Question: I have a html page which contain an active X control. The html code is:
'''
<div class="esv">
<h2>John 3:16 <object class="audio" data=
"http://www.esvapi.org/assets/play.swf?myUrl=hw%2F43003016" height="12"
type="application/x-shockwave-flash" width="40">
<param name="movie" value=
"http://www.esvapi.org/assets/play.swf?myUrl=hw%2F43003016">
<param name="wmode" value="transparent">
</object></h2>
<div class="esv-text">
<h3 id="p43003016.01-1">For God So Loved the World</h3>
<p id="p43003016.07-1"><span class="verse-num woc" id=
"v43003016-1">16&nbsp;</span><span class="woc">"For God so loved the
world,<span class="footnote">&nbsp; <a href="#f1" id="b1" title=
"Or 'For this is how God loved the world'">[1]</a></span> that he gave
his only Son, that whoever believes in him should not perish but have
eternal life.</span> (<a class="copyright" href=
"http://www.esv.org">ESV</a>)</p>
</div>
<div class="footnotes">
<h3>Footnotes</h3>
<p><span class="footnote"><a href="#b1" id="f1">[1]</a></span>
<span class="footnote-ref">3:16</span> Or <em>For this is how God loved
the world</em></p>
</div>
</div>
'''
I want to display it in a dialog which is likely as the image:

So I select jquery-ui to implement it. The code:
'''
$('#btn1').click(myFunction);
$('#res1').dialog({
autoOpen: true,
resizable: false,
position: 'center',
stack: true,
height: 'auto',
width: 'auto',
modal: true
});
function myFunction() {
var s = "<div class="esv"><h2>John 3:16 <object type="application/x-shockwave-flash" data="http://www.esvapi.org/assets/play.swf?myUrl=hw%2F43003016" width="40" height="12" class="audio"><param name="movie" value="http://www.esvapi.org/assets/play.swf?myUrl=hw%2F43003016" /><param name="wmode" value="transparent" /></object></h2>
<div class="esv-text"><h3 id="p43003016.01-1">For God So Loved the World</h3>
<p id="p43003016.07-1"><span class="verse-num woc" id="v43003016-1">16&nbsp;</span><span class="woc">&#8220;For God so loved the world,<span class="footnote">&nbsp;<a href="#f1" id="b1" title="Or 'For this is how God loved the world'">[1]</a></span> that he gave his only Son, that whoever believes in him should not perish but have eternal life.</span> (<a href="http://www.esv.org" class="copyright">ESV</a>)</p>
</div>
<div class="footnotes">
<h3>Footnotes</h3>
<p><span class="footnote"><a href="#b1" id="f1">[1]</a></span> <span class="footnote-ref">3:16</span> Or <em>For this is how God loved the world</em>
</p>
</div>
</div>";
$('#res1').html(s).dialog('open');
}
'''
It is not working. The demo is at <URL>
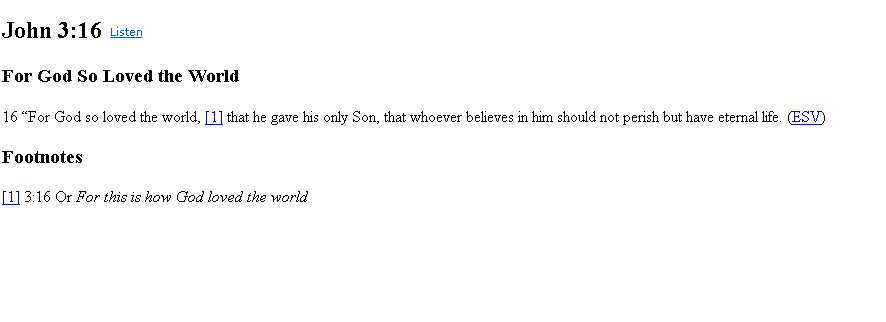
Answer: You want to make sure that the html fed to the dialog is valid, i.e. no quotes clashing with each other. Something that in principle looks like this:
'''
$('#btn1').click(myFunction);
$('#res1').dialog({
autoOpen: true,
resizable: false,
position: 'center',
stack: true,
height: 'auto',
width: 'auto',
modal: true
});
function myFunction() {
var htmlString = 'foo';
$('#res1').html(htmlString).dialog('open');
}
'''
See this <URL> for a working example.